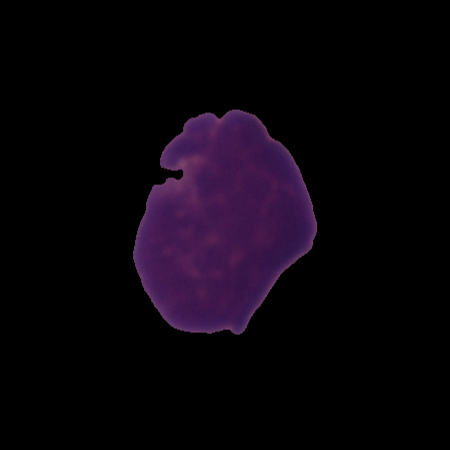
Label: healthy